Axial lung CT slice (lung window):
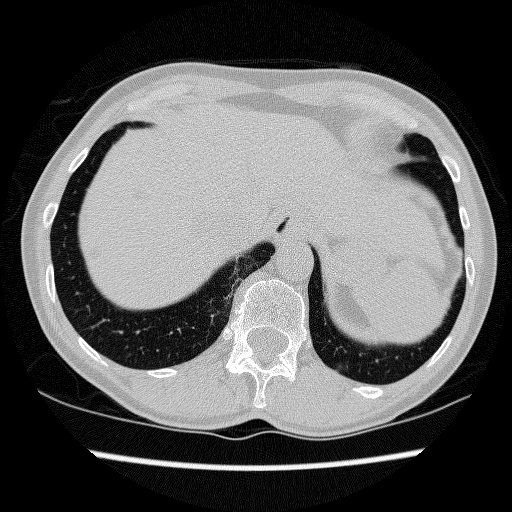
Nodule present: no